Aerial crown-view tile of a tropical tree (Barro Colorado Island, Panama), acquired 20240611:
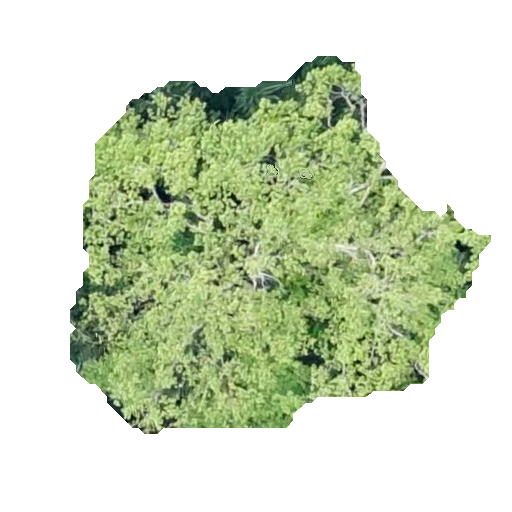
Species: Luehea seemannii
GBIF accepted scientific name: Luehea seemannii
Crown area: 170.905 m²